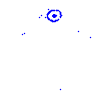
Particle: proton